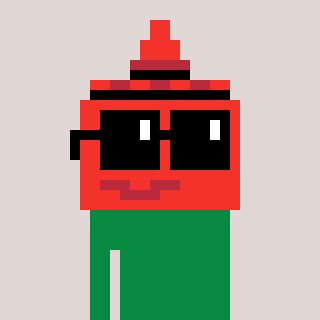
a pixel art character with square black sunglasses, a ketchup-shaped head and a green-colored body on a warm background